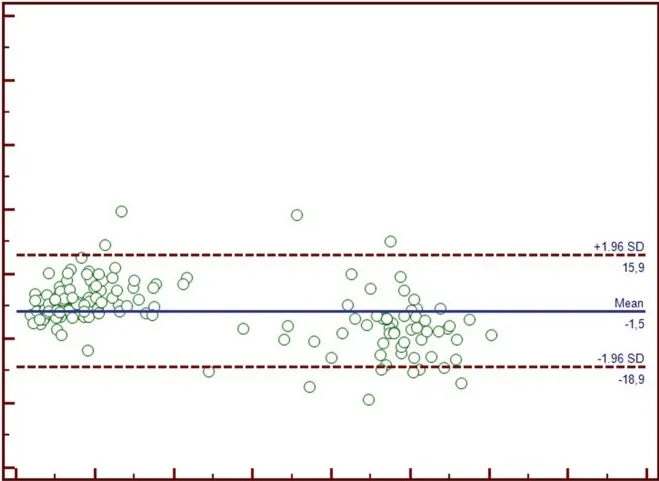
Bland-Altman Plot of chloridometer vs. coulometric endpoint method.
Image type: chart (chart)